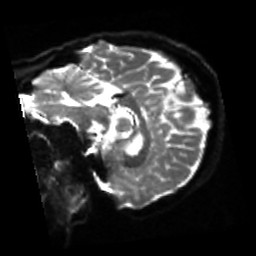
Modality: sbref
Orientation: sagittal
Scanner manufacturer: siemens
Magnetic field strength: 3 T
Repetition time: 4 s
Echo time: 0.0594 s